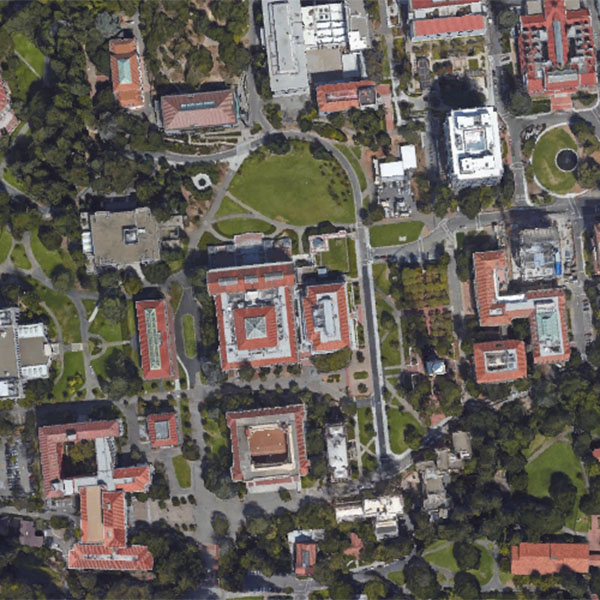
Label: School